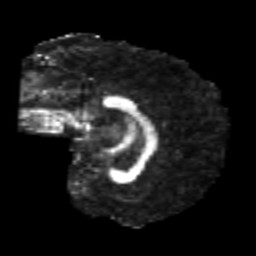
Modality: FA
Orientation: sagittal
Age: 26
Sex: female
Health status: healthy
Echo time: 0.074 s